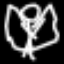
Label: angel